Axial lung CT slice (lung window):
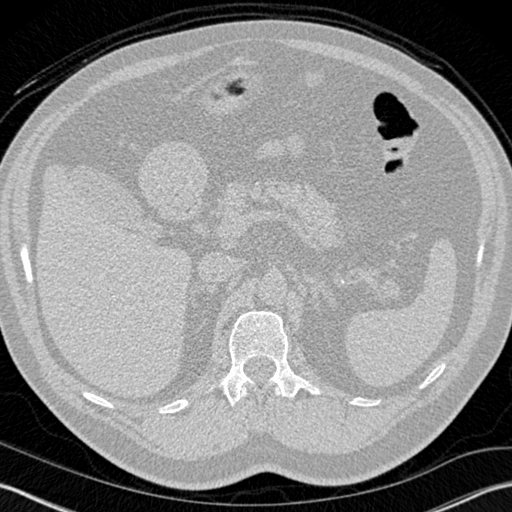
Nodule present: no